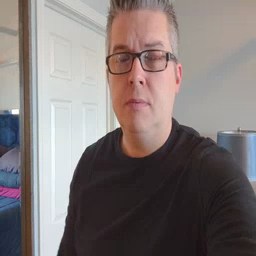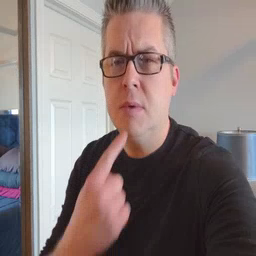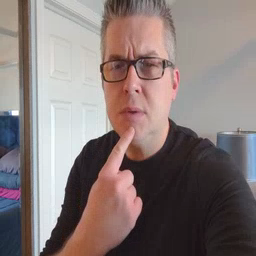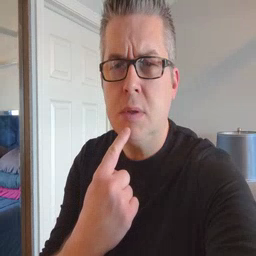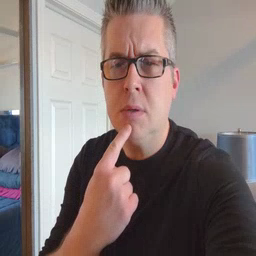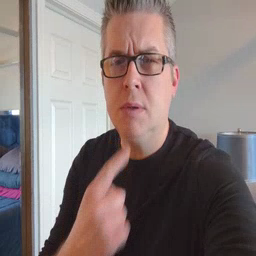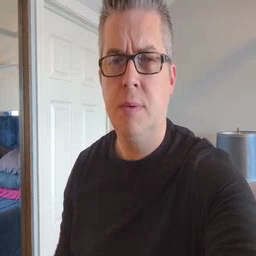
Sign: say